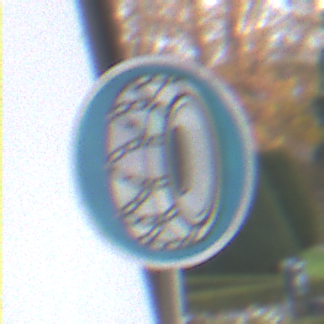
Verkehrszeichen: SchneekettenVorgeschrieben
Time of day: MorningAfternoon
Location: Roofed (Urban)
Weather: PartlyCloudy
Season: NotSpecified
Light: Natural